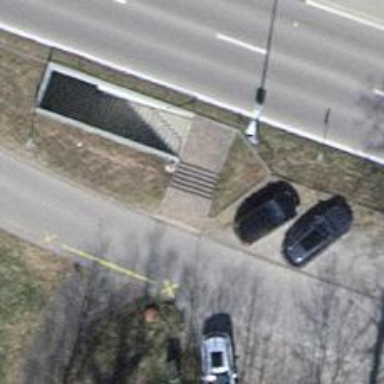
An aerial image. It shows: Concrete steps with ramp.